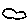
Label: cloud